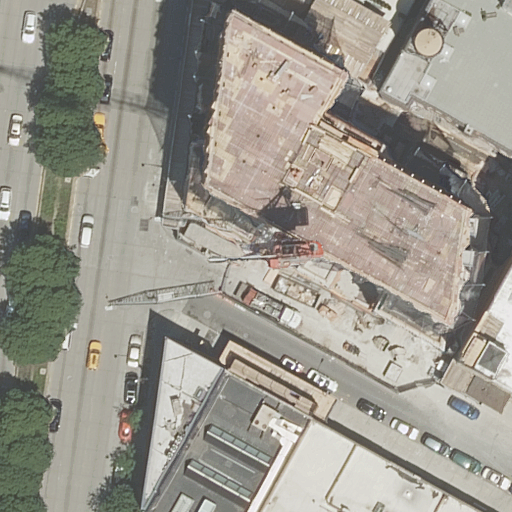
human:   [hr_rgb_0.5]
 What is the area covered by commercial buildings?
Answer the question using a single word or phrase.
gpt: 0m2

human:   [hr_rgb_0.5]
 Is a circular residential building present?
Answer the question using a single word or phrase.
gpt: no

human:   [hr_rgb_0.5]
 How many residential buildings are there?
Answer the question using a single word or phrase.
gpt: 7

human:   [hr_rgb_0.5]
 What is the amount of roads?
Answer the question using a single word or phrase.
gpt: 8

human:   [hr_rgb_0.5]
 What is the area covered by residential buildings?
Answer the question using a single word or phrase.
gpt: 4969m2

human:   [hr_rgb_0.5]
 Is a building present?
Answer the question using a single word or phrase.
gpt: yes

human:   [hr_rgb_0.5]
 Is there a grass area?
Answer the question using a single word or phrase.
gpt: yes

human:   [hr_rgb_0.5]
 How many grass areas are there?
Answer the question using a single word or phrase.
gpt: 1

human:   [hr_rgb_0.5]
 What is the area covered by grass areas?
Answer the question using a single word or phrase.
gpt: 658m2

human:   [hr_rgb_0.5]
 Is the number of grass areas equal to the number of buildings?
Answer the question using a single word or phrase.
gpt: no

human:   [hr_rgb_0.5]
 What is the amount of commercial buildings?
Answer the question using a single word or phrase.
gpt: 0

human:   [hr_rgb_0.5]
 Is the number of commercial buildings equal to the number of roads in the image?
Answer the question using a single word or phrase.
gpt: no

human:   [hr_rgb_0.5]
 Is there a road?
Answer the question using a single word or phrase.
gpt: yes

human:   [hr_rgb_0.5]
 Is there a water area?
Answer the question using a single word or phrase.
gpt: no

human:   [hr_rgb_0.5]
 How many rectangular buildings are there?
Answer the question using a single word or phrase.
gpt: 6

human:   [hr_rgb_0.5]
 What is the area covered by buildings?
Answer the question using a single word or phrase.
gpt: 4969m2

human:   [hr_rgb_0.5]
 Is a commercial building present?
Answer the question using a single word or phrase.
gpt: no

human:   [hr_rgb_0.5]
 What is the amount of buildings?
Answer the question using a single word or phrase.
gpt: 7

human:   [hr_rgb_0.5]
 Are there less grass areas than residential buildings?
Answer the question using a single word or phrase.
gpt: yes

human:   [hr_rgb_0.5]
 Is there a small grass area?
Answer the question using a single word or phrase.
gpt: no

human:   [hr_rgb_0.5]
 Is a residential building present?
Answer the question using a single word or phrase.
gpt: yes

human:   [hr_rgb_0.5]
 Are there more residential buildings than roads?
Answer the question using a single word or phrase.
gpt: no

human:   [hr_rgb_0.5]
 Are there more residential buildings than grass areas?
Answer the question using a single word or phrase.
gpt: yes

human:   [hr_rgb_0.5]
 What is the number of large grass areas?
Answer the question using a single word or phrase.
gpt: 1

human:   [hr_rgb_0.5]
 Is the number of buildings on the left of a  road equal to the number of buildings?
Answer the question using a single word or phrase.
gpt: no

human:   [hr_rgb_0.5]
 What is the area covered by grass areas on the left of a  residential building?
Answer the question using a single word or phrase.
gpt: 658m2

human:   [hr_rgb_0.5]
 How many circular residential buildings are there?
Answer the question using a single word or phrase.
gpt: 0

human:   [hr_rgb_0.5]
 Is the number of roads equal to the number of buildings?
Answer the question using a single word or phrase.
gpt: no

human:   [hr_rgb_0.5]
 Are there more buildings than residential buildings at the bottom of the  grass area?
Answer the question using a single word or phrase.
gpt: yes

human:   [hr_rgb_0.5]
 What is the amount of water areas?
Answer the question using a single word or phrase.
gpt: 0

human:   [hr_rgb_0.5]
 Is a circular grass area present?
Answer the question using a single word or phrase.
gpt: no

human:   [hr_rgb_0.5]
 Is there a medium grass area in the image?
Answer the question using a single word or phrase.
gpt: no

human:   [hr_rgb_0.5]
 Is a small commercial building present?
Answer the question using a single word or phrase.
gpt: no

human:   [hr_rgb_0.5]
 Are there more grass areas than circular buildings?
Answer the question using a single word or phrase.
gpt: yes

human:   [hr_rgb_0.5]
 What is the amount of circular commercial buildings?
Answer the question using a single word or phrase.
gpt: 0

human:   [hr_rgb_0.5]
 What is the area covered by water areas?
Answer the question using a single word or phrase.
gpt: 0m2

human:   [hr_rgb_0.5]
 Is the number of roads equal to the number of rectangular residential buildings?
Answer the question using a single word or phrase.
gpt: no

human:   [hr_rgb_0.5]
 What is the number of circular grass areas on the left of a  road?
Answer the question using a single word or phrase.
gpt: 0

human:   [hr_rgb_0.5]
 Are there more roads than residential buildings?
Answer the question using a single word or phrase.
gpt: yes

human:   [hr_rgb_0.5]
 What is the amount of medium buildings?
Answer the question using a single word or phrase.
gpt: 4

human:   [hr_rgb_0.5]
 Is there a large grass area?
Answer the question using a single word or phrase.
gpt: yes

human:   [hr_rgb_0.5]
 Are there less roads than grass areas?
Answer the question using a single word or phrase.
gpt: no

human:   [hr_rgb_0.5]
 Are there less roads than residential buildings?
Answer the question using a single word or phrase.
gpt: no

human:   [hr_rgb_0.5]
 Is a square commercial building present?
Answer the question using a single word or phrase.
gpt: no

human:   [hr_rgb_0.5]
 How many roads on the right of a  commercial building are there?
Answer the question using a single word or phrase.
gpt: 0

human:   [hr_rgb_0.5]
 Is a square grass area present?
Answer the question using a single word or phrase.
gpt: no

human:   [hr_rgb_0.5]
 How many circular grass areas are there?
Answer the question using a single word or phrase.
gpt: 0

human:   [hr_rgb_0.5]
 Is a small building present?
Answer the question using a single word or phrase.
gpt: no

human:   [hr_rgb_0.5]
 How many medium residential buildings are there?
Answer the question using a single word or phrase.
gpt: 4

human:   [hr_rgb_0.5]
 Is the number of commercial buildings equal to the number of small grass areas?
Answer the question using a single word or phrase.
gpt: yes

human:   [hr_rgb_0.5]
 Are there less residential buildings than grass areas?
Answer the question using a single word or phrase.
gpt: no

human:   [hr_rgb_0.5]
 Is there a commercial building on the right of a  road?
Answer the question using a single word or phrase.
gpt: no

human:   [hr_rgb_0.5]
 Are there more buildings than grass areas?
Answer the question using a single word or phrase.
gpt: yes

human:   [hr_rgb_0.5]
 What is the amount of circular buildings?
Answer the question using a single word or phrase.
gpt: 0

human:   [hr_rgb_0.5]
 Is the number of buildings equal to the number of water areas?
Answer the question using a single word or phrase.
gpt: no

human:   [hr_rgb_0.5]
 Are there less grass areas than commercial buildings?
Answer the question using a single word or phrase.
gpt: no

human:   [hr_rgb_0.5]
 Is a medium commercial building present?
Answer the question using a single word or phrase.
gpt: no

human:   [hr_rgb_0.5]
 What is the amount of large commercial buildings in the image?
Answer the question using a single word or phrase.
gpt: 0

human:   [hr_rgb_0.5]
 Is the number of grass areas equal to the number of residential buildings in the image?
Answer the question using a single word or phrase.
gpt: no

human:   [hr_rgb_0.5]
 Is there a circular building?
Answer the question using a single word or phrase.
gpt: no

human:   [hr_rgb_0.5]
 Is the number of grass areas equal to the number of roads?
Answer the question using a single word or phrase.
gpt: no

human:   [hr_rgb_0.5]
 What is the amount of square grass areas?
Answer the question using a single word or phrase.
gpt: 0

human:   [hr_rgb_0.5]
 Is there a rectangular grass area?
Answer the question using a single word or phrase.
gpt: yes

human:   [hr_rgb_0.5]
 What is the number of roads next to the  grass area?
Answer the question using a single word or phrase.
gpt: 8